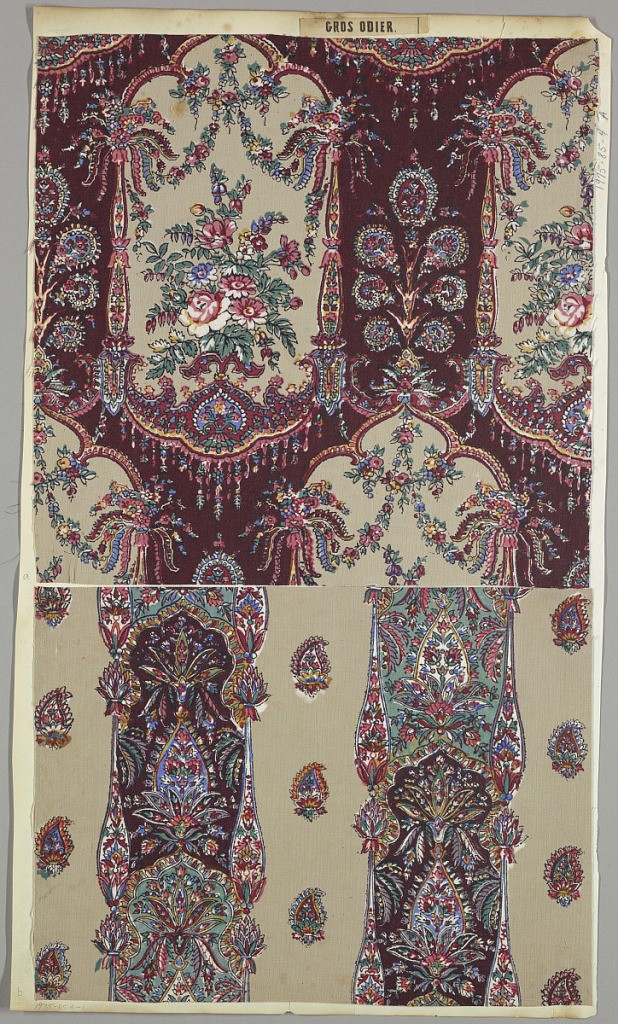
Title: Textile
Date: ca. 1860
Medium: wool Technique: block printed on plain weave
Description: One of seven pages from a printed fabric sample book. Page is double-sided.